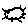
Label: sun